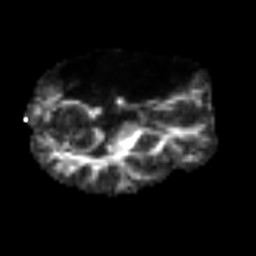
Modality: FA
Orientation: axial
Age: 40
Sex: male
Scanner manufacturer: siemens
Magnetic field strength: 3 T
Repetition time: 3.2 s
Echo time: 0.081 s